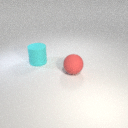
large cyan rubber cylinder to the left of large red rubber sphere